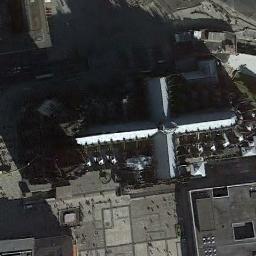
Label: church